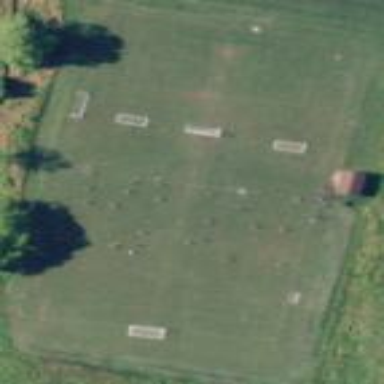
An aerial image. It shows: Soccer pitch designated for leisure and sports activities.